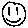
Label: smiley face